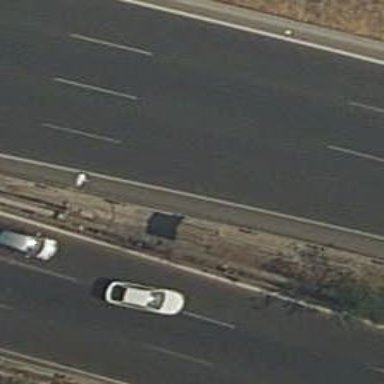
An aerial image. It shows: Jersey wall barrier.